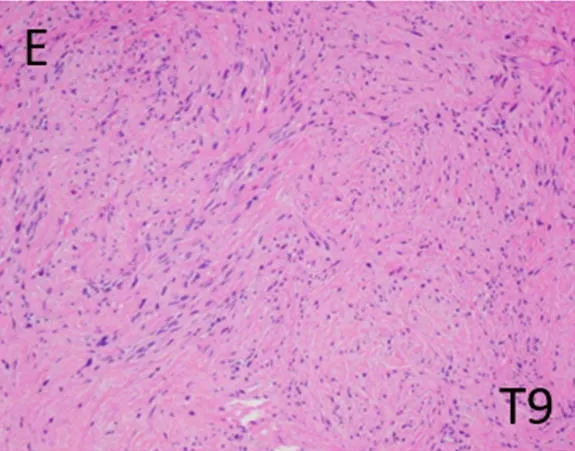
Staining of Specimens. Histopathologic features of the T9 biopsy and intraoperative femur stabilization specimens, indicated in lower right corners. E; Poorly defended clusters of cells can be seen surrounded by neoplastic stroma, HE x200.
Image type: pathology (h&e)